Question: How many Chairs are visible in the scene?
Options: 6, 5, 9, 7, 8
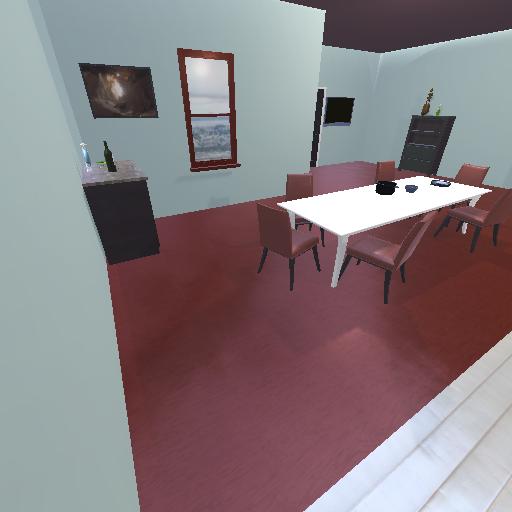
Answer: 6